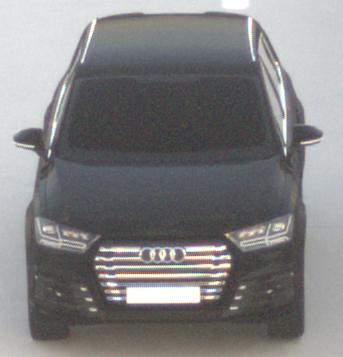
Make: Audi
Model: SQ7
Detailed model: -
Model produced from: 2016
Model produced until: 2018
Doors: 5
Color: black
Road condition: dry road
Daytime: sunrise or sunset
Contrast: low contrast